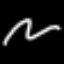
Label: squiggle